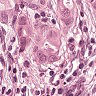
Metastatic tissue present: yes